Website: home-depot
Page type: billing-address
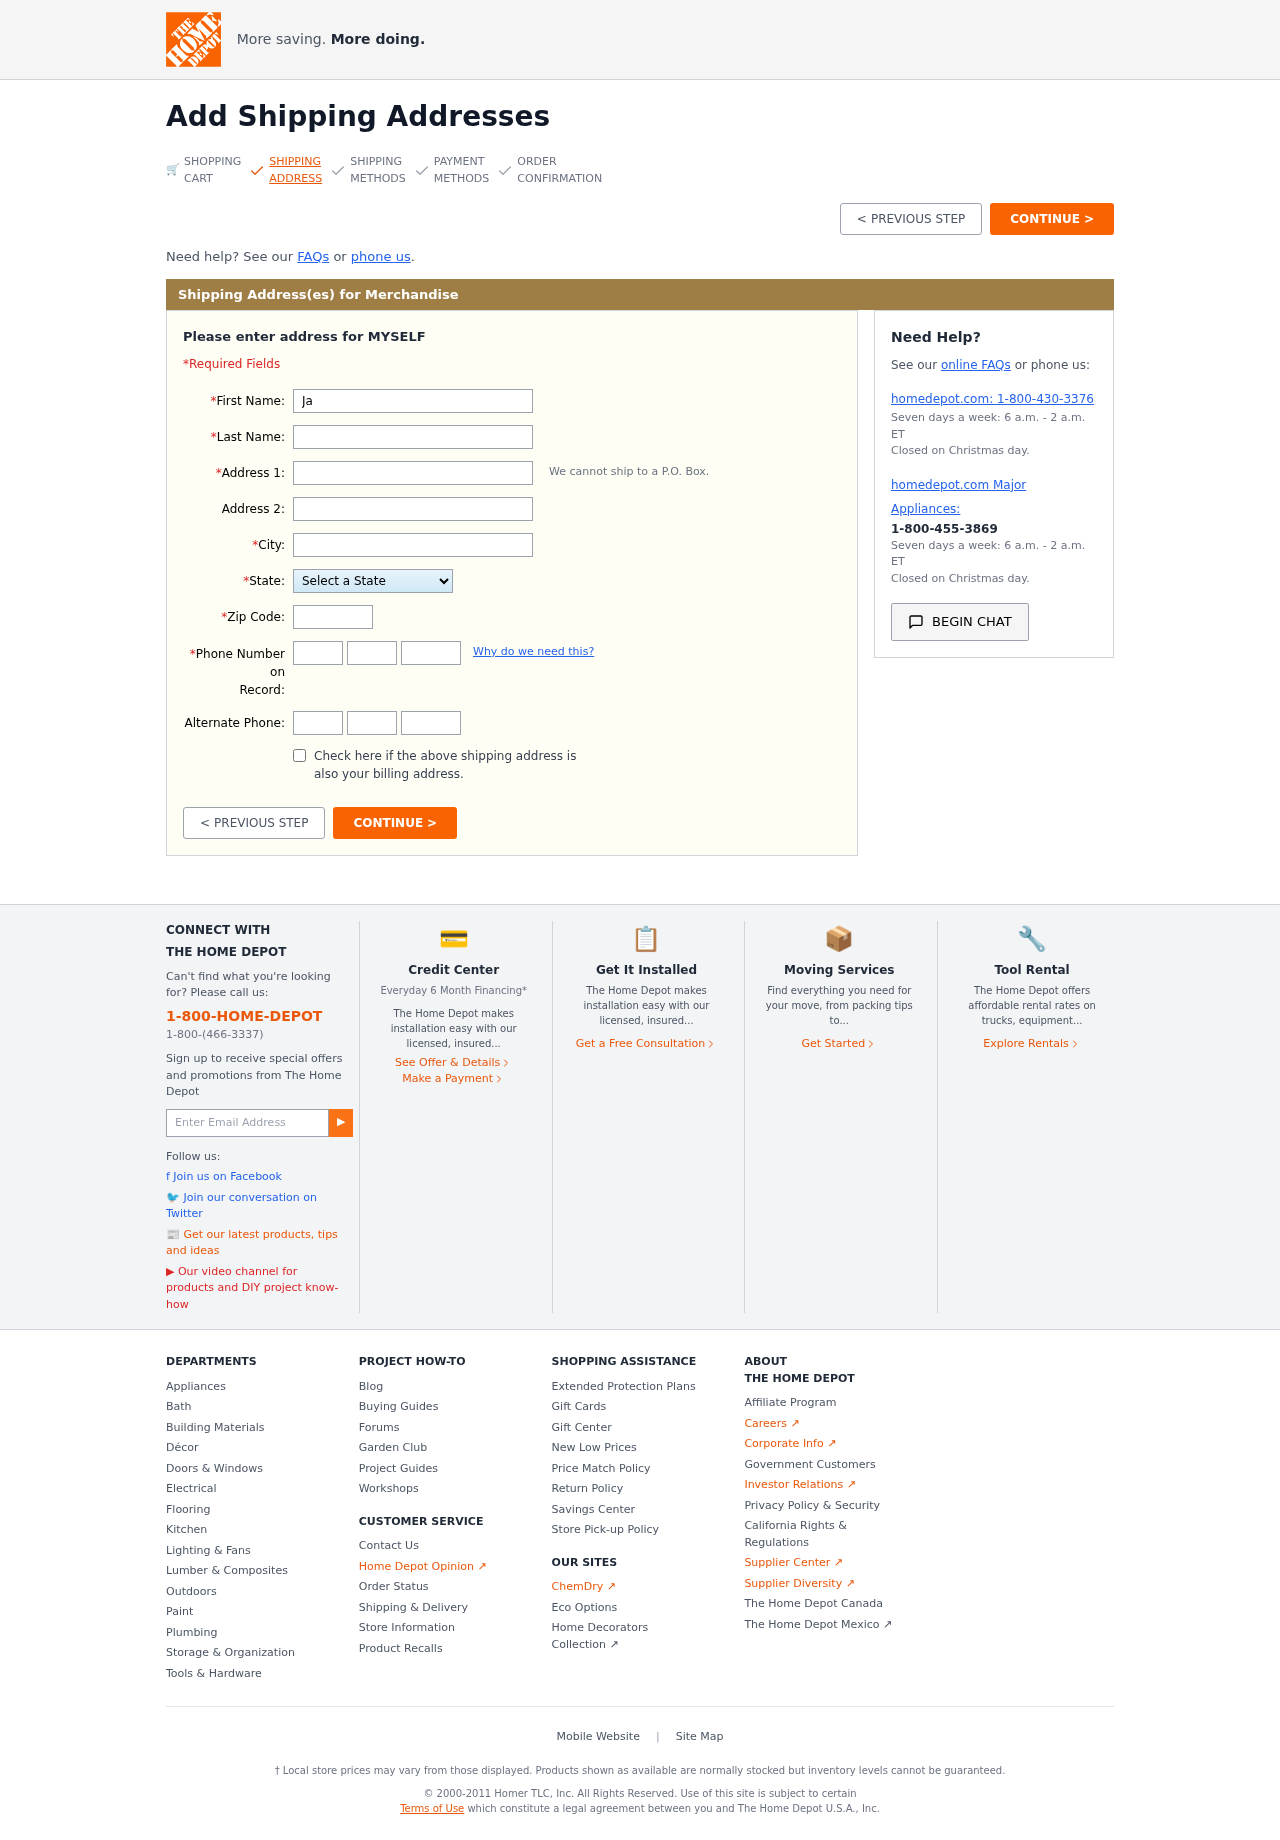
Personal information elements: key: PII_STATE
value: PW
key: PII_FIRSTNAME
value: Jason
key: PII_LASTNAME
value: Baker
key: PII_STREET
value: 7848 Sarah Fall
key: PII_CITY
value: Fergusonberg
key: PII_POSTCODE
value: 78231
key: PII_PHONE_AREA
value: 316
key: PII_PHONE_PREFIX
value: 551
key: PII_PHONE_LINE
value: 9857
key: PII_PHONE_ALT_AREA
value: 717
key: PII_PHONE_ALT_PREFIX
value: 819
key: PII_PHONE_ALT_LINE
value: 5387